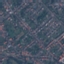
Label: Residential